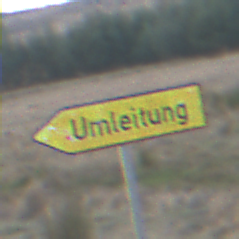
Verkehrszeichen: UmleitungswegweiserLinksweisend
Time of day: SunriseSunset
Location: Outdoor (Nature)
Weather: Clear
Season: Winter
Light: Natural